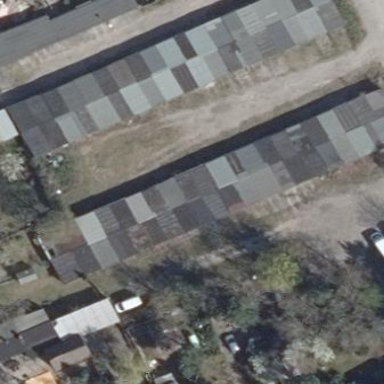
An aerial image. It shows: Group of garages.